Question: The first field "Cliche" is refusing to be displayed, the "description" field is displaying correctly. Not sure what I am doing wrong.
'''
<div class="table-responsive">
<table class="table">
<tbody>
<tr>
<td><strong>Cliche:</strong></td>
<td <%= @common_linker.cliche %></td>
</tr>
<tr>
<td><strong>Description:</strong></td>
<td> <%= @common_linker.description %></td>
</tr>
<tr>
<td><strong>Created by:</strong></td>
<td><%= @common_linker.user.email %></td>
</tr>
'''
'''
class CommonLinkersController < ApplicationController
before_action :set_common_linker, only: [:show, :edit, :update, :destroy, :votes]
before_action :set_movie
before_action :authenticate_user!
respond_to :html
def index
@common_linkers = CommonLinker.all
respond_with(@common_linkers)
end
def show
@common_linker = CommonLinker.find(params[:id])
end
def vote
value = params[:type] == "up" ? 1 : -1
@common_linker = CommonLinker.find(params[:id])
@common_linker.add_or_update_evaluation(:votes, value, current_user)
redirect_to :back, notice: "thanks for the vote"
end
def new
@common_linker = CommonLinker.new
respond_with(@common_linker)
end
def edit
end
def create
@common_linker = CommonLinker.new(common_linker_params)
@common_linker.user_id = current_user.id
@common_linker.movie_id = @movie.id
if @common_linker.save
redirect_to @movie
else
render 'new'
end
end
def update
@common_linker.update(common_linker_params)
respond_with(@common_linker)
end
def destroy
@common_linker.destroy
respond_with(@common_linker)
end
private
def set_common_linker
@common_linker = CommonLinker.find(params[:id])
end
def set_movie
@movie = Movie.find(params[:movie_id])
end
def common_linker_params
params.require(:common_linker).permit(:cliche, :description)
end
end
'''
'''
class CommonLinker < ActiveRecord::Base
belongs_to :user
belongs_to :movie
has_reputation :votes, source: :user, aggregated_by: :sum
end
'''
'''
Rails.application.routes.draw do
devise_for :users
resources :movies do
resources :common_linkers do
member { post :vote }
end
end
root 'movies#index'
end
'''
I am still learning, but I feel like I am missing something big here. Any help would be great. Thanks in advance.
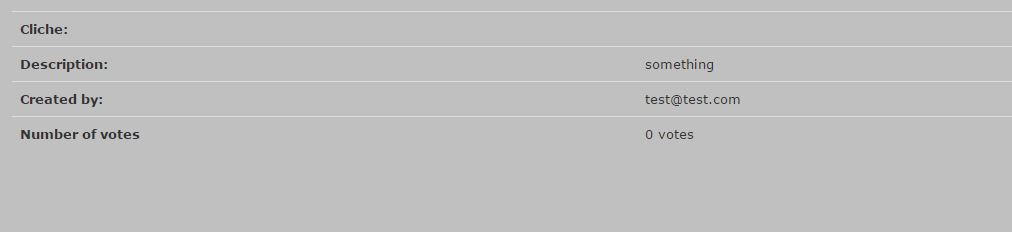
Answer: Typo:
'''
<td <%= @common_linker.cliche %></td>
'''
Should be:
'''
<td> <%= @common_linker.cliche %></td>
'''